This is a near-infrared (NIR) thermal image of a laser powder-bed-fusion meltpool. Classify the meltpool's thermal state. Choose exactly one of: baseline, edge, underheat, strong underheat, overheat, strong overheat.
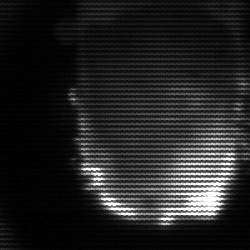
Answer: baseline